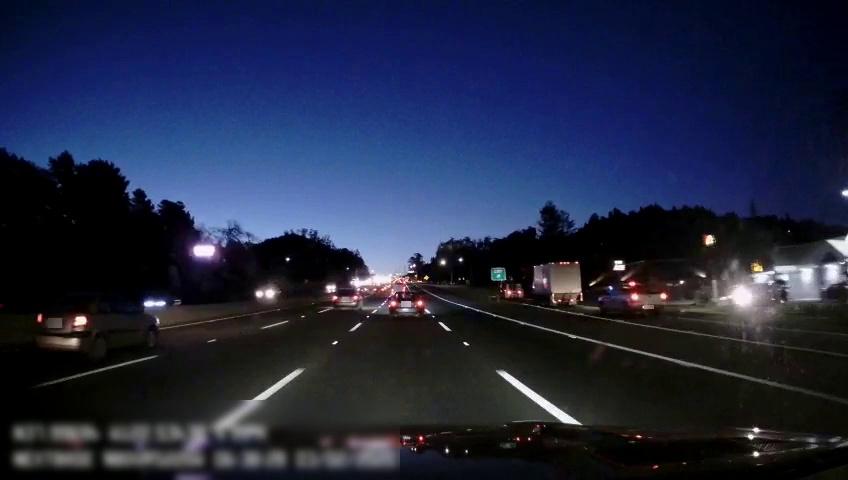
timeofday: Night
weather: Other
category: Drivable Space
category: Vehicles | Truck
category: Vehicles | Truck
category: Vehicles | SUV
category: Vehicles | SUV
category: Vehicles | Car
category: Vehicles | Car
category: Vehicles | Car
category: Vehicles | Truck
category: Vehicles | Car
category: Vehicles | SUV
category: Vehicles | Car
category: Vehicles | Car
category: Lanes | Alternate Lane
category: Lanes | Alternate Lane
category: Lanes | Current Lane
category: Lanes | Current Lane
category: Lanes | Alternate Lane
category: Lanes | Alternate Lane
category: Lanes | Alternate Lane
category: Traffic | Signs